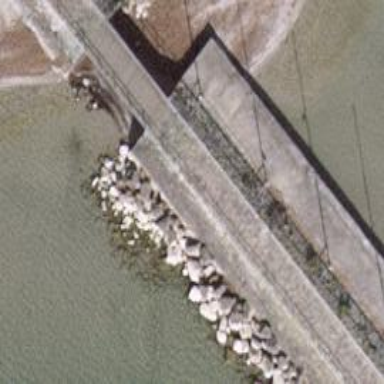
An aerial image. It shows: Pier located along footway.